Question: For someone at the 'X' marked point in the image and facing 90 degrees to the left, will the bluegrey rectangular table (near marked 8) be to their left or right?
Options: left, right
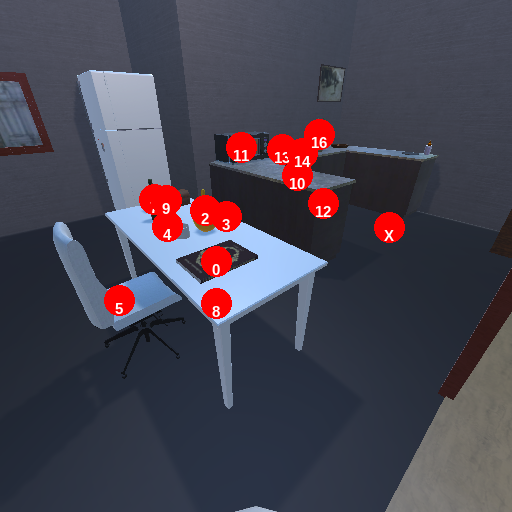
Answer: left